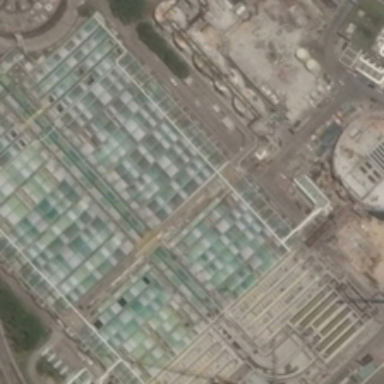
A large building and some storage tanks are in an industrial area .